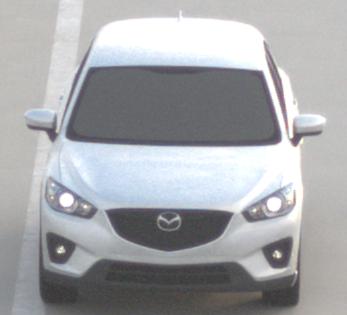
Make: Mazda
Model: CX-5 2.0 SKYACTIV-G 160
Detailed model: CX-5 (GH)
Model produced from: 2012/04
Model produced until: 2015/02
Doors: 5
Color: white
Road condition: dry road
Daytime: sunrise or sunset
Contrast: low contrast